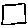
Label: square